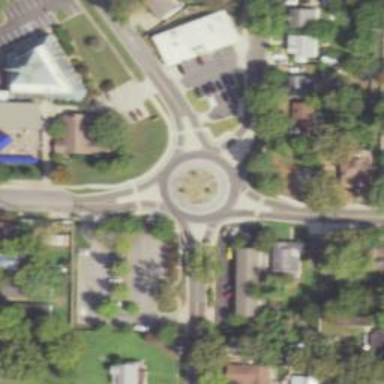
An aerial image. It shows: Roundabout on residential road.